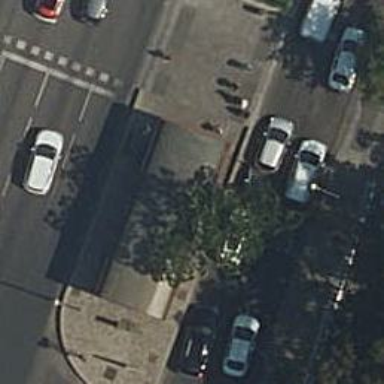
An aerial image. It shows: Subway entrance.